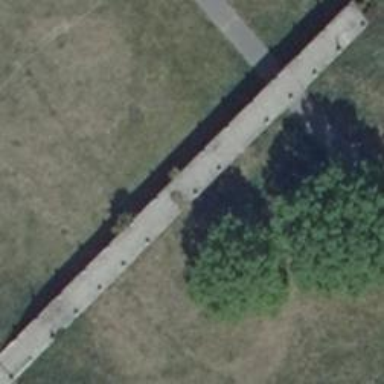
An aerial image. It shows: Historic bridge with ruins.